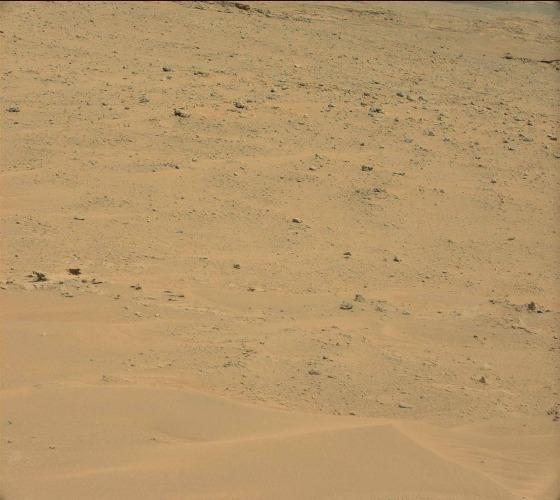
Terrain classes present: Gravel / Sand / Soil, Rock